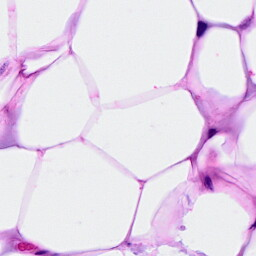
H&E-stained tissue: Breast